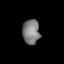
Tissue: lung
Cell type: Endothelial cells
Senescence score: 0.5426
Nuclear area (px): 418
Mean DAPI intensity: 125.292